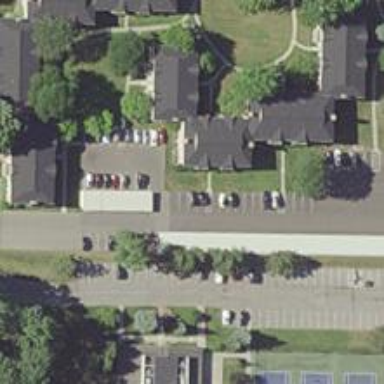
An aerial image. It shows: View of apartment building.